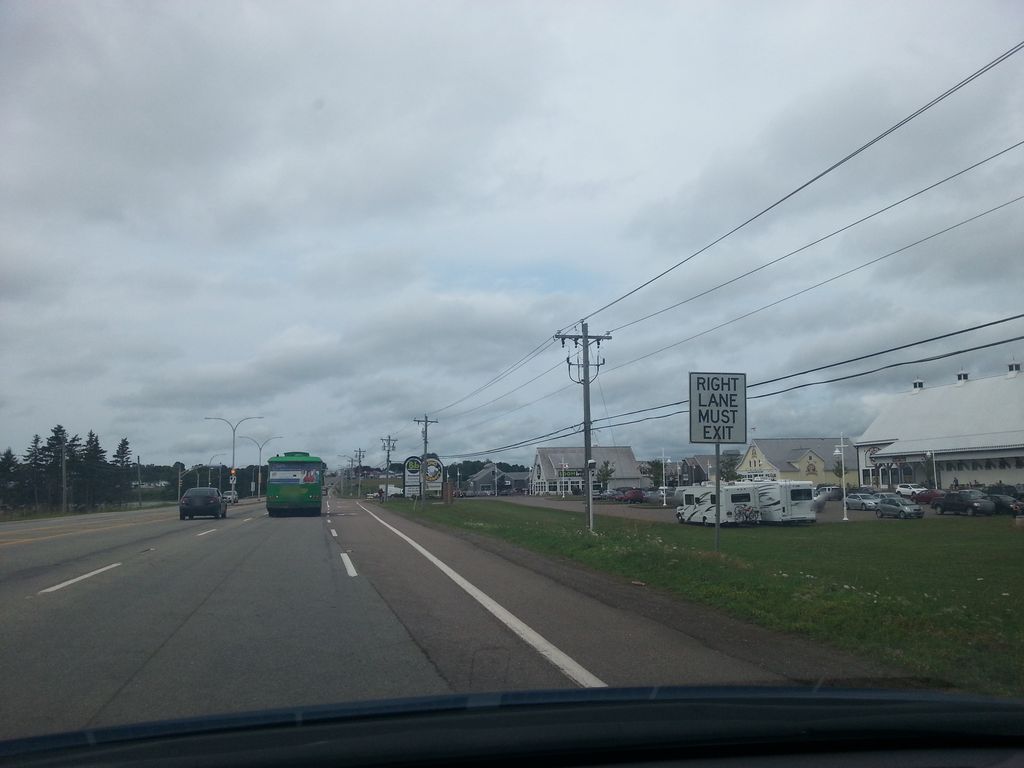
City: charlottetown